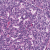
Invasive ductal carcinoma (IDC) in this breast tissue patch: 0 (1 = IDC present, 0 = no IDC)